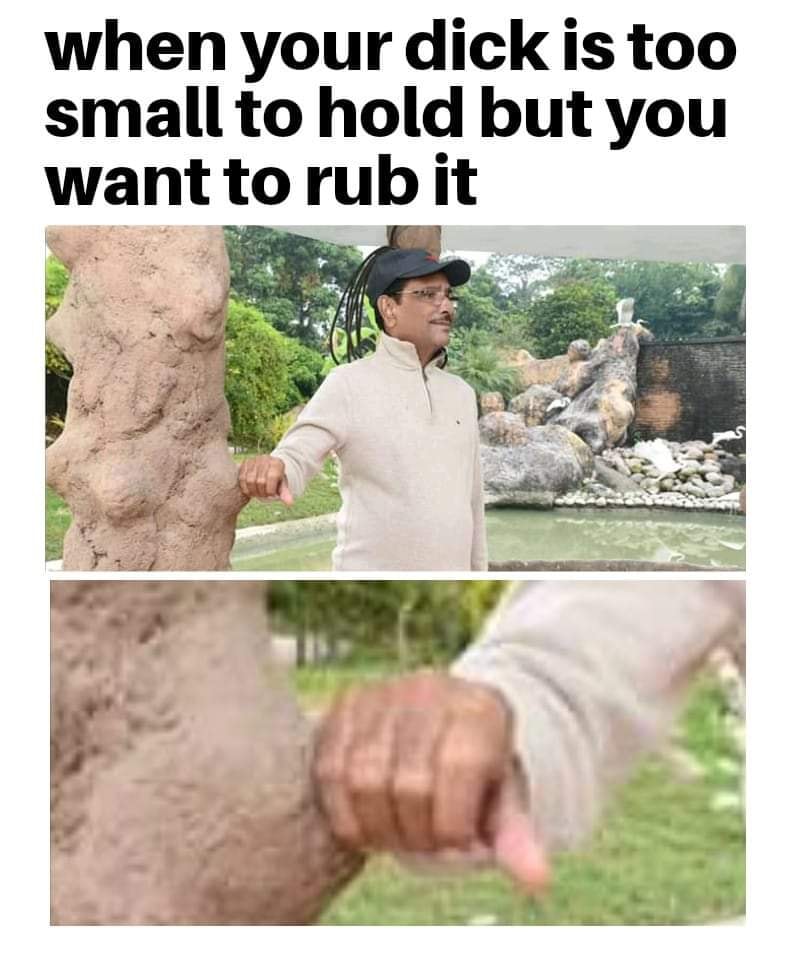
Caption: when your dick is too small to hold but you want to rub it
Label: non-hate